Question: Given the first 35 numbers in a 36-square grid, find the smallest positive integer such that all the numbers in the 36-square grid can be divided into two parts of 18 numbers + 18 numbers, where the sum of the two parts is equal.
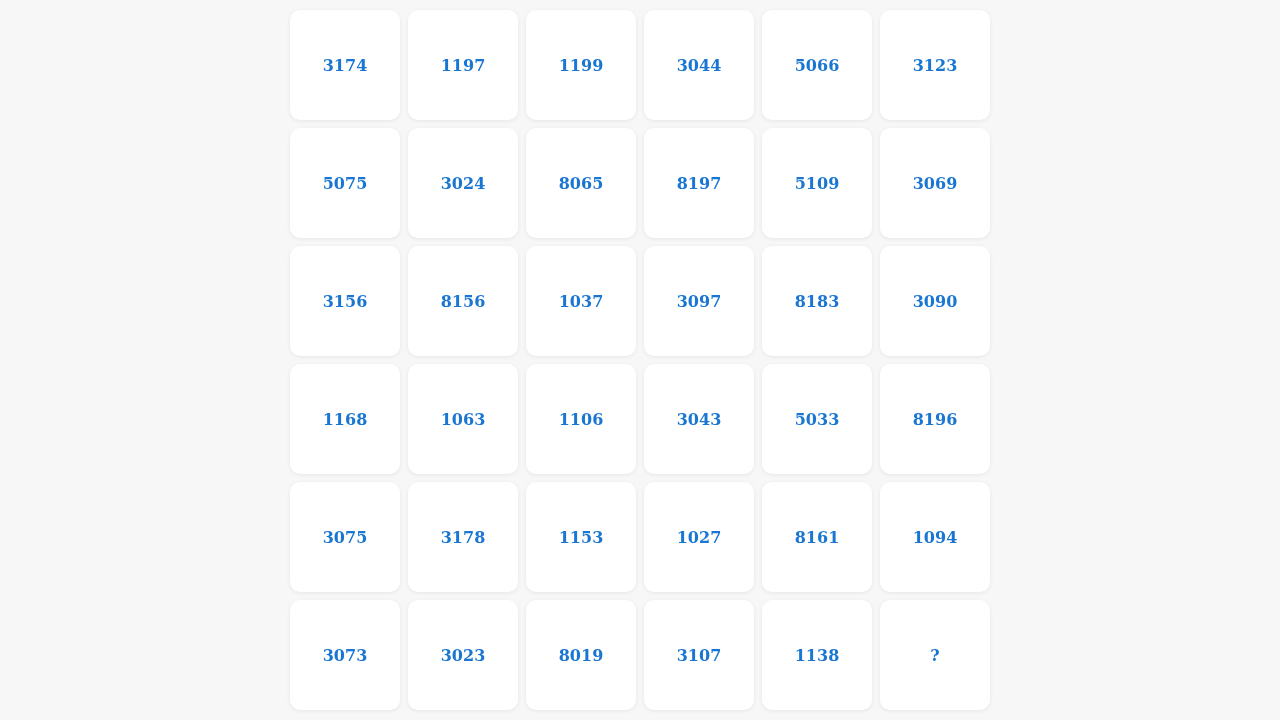
Answer: 0